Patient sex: M
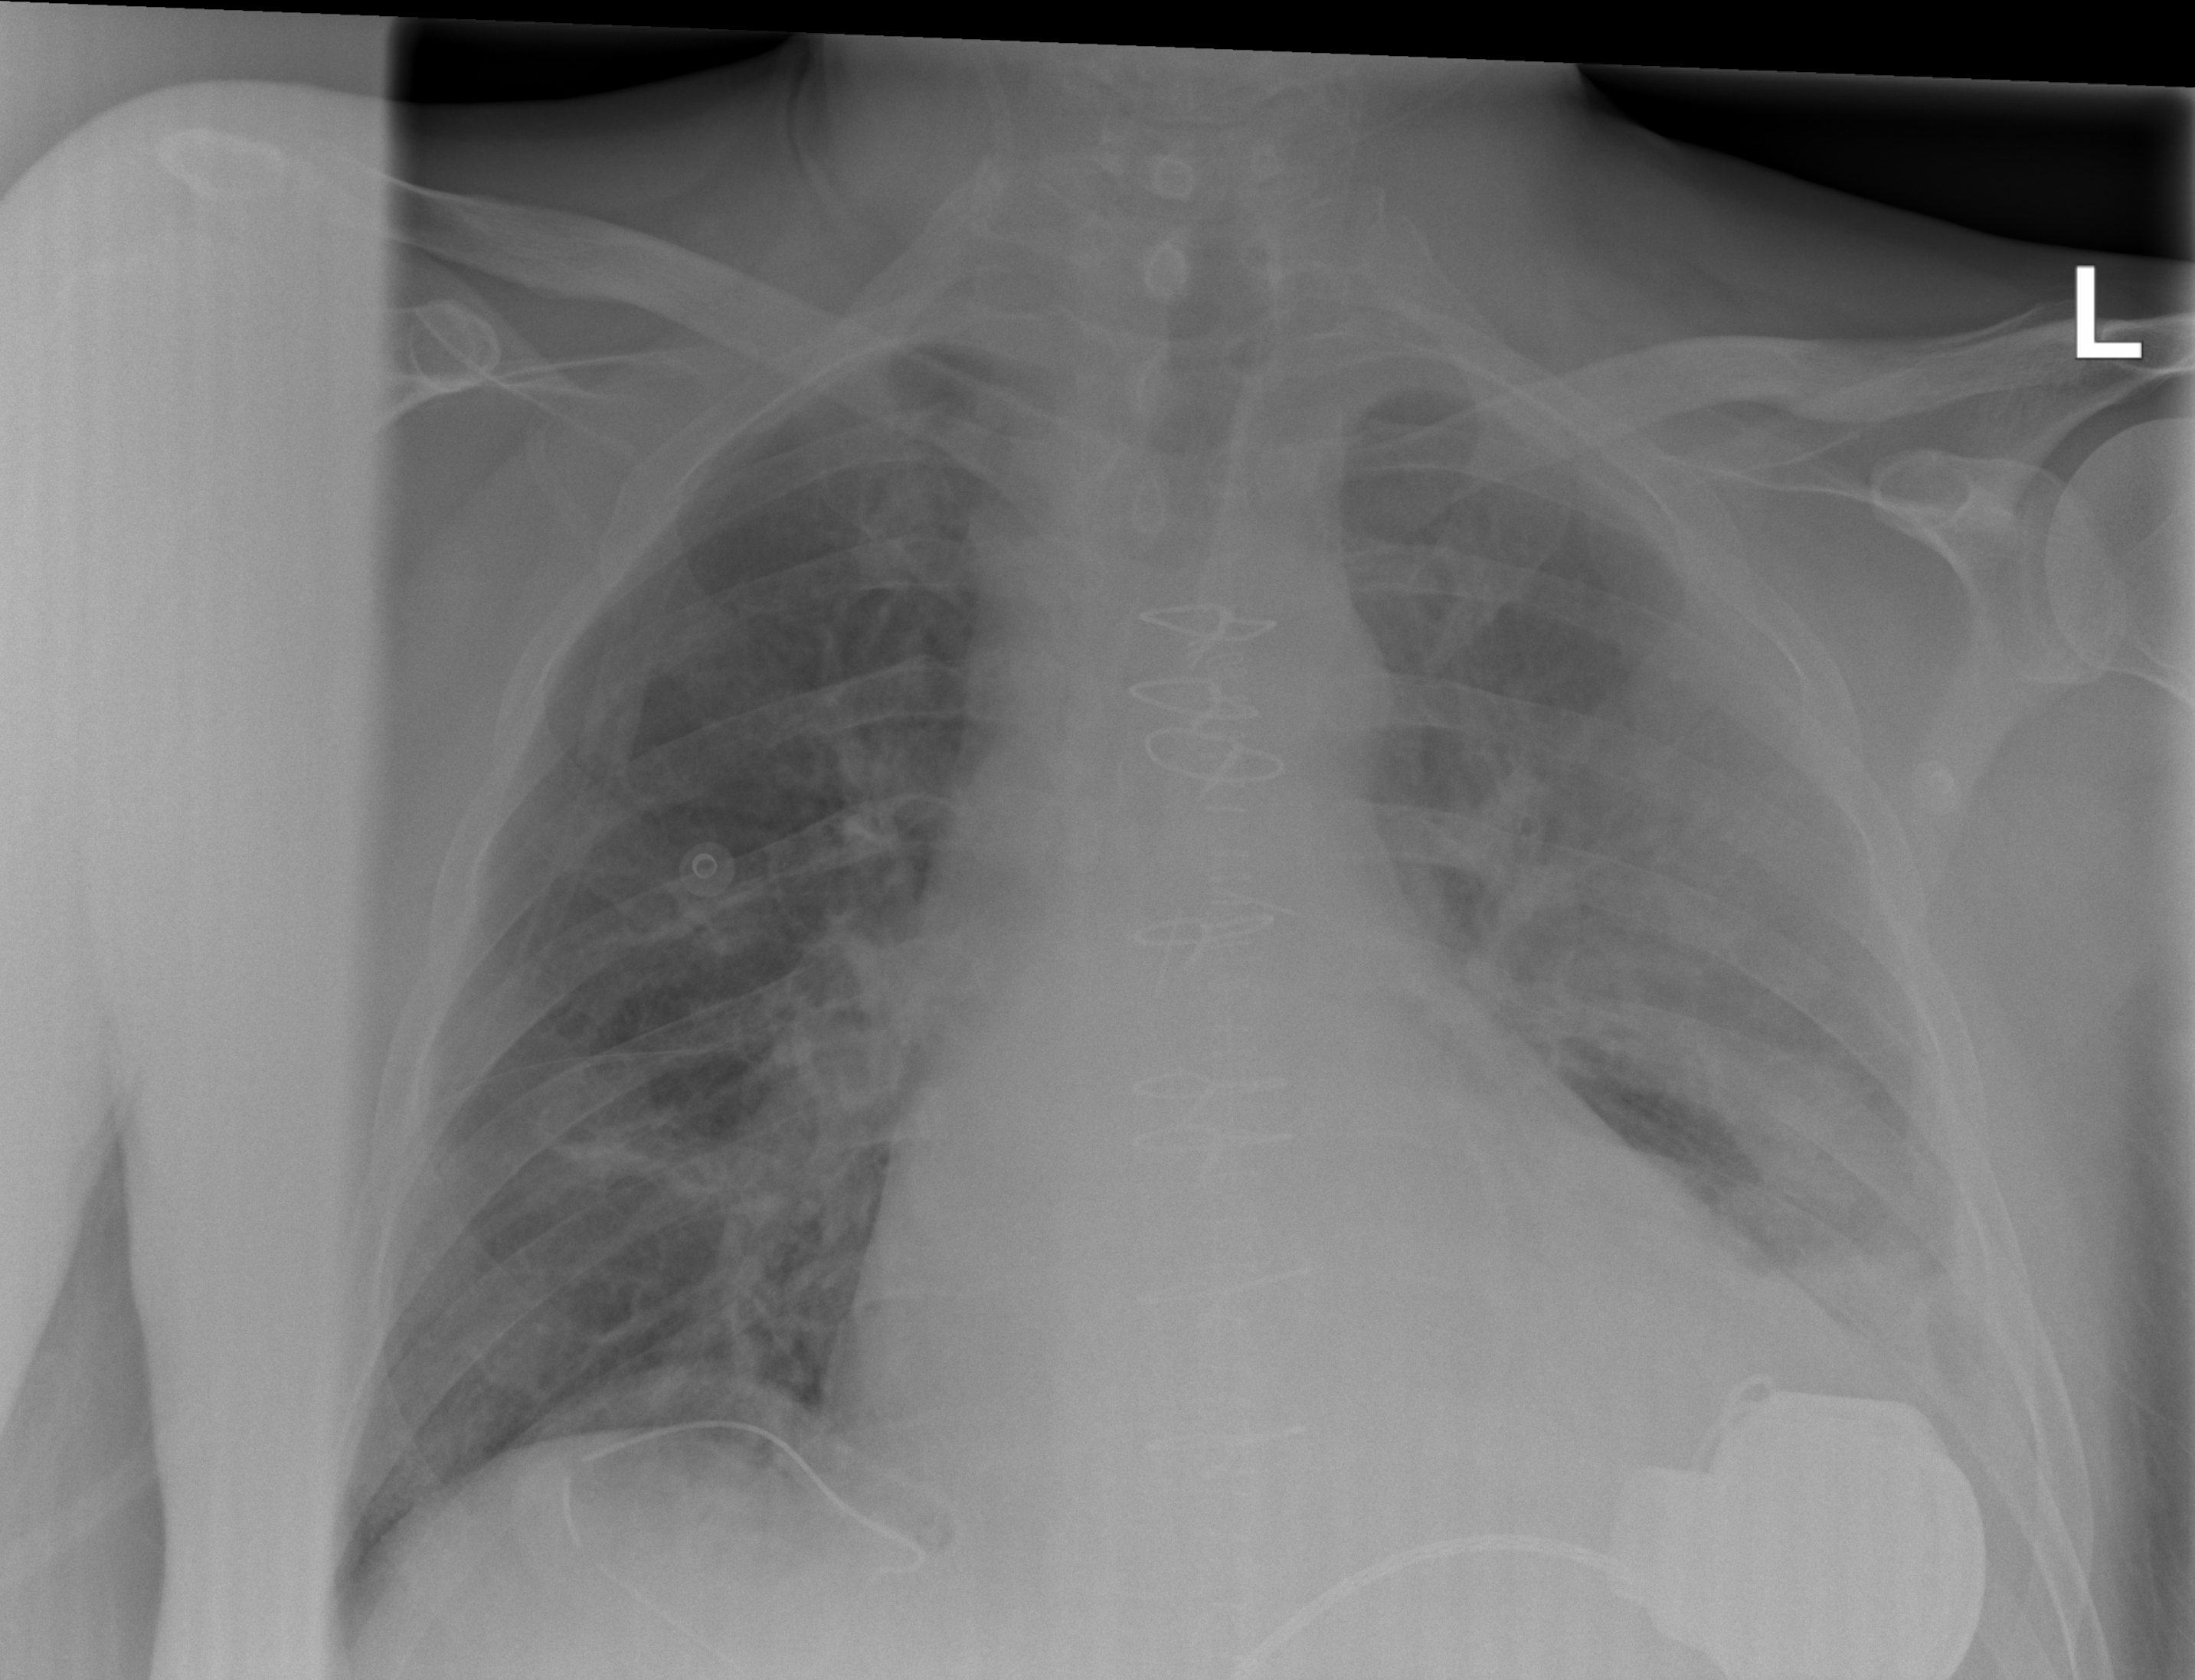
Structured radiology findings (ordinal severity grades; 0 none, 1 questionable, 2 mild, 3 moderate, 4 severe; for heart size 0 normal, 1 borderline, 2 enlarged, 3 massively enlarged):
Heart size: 2
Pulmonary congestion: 2
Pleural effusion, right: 0
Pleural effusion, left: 3
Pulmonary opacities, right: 0
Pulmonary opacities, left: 3
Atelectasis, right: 2
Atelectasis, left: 3